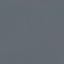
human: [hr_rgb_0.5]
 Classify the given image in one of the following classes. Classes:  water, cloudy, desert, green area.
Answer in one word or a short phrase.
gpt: water